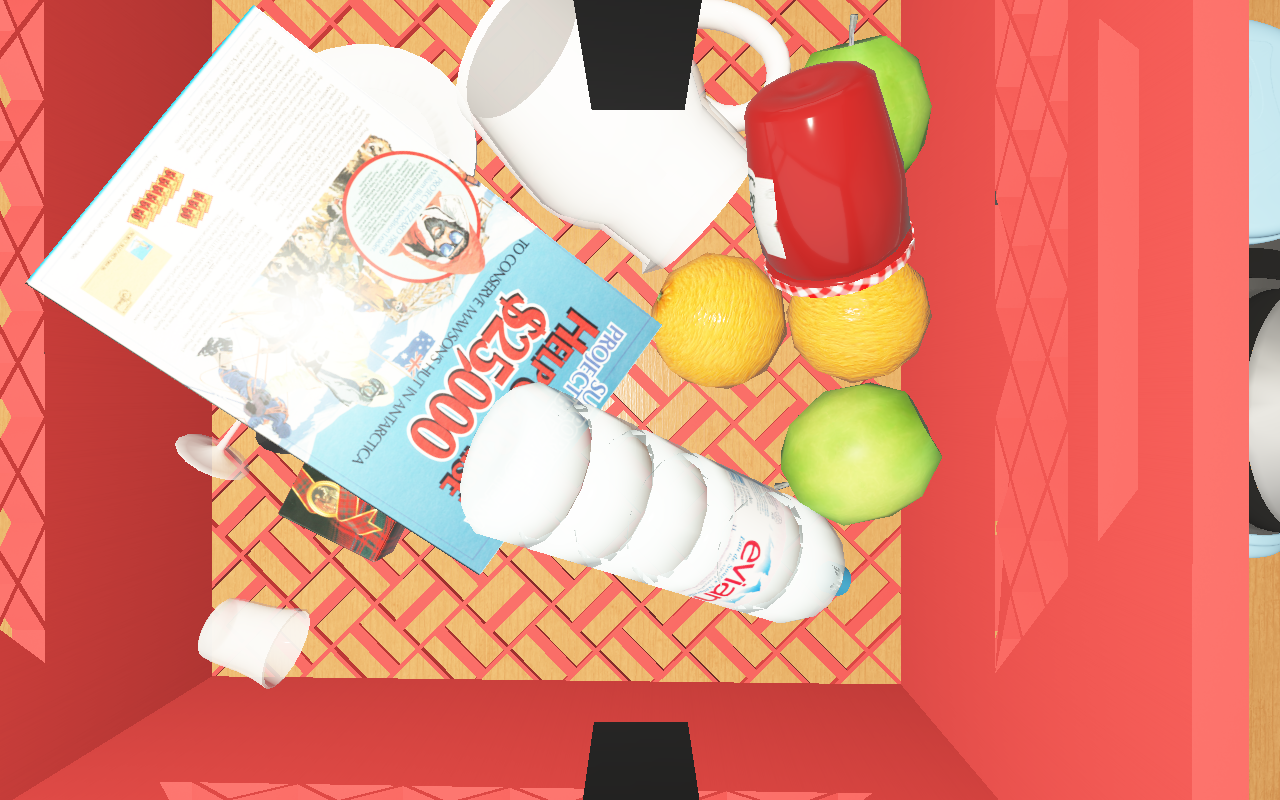
Objects in the scene:
carafe
water bottle
apple
orange
orange
plate
glass
wineglass
jam jar
cereal box
biscuit box